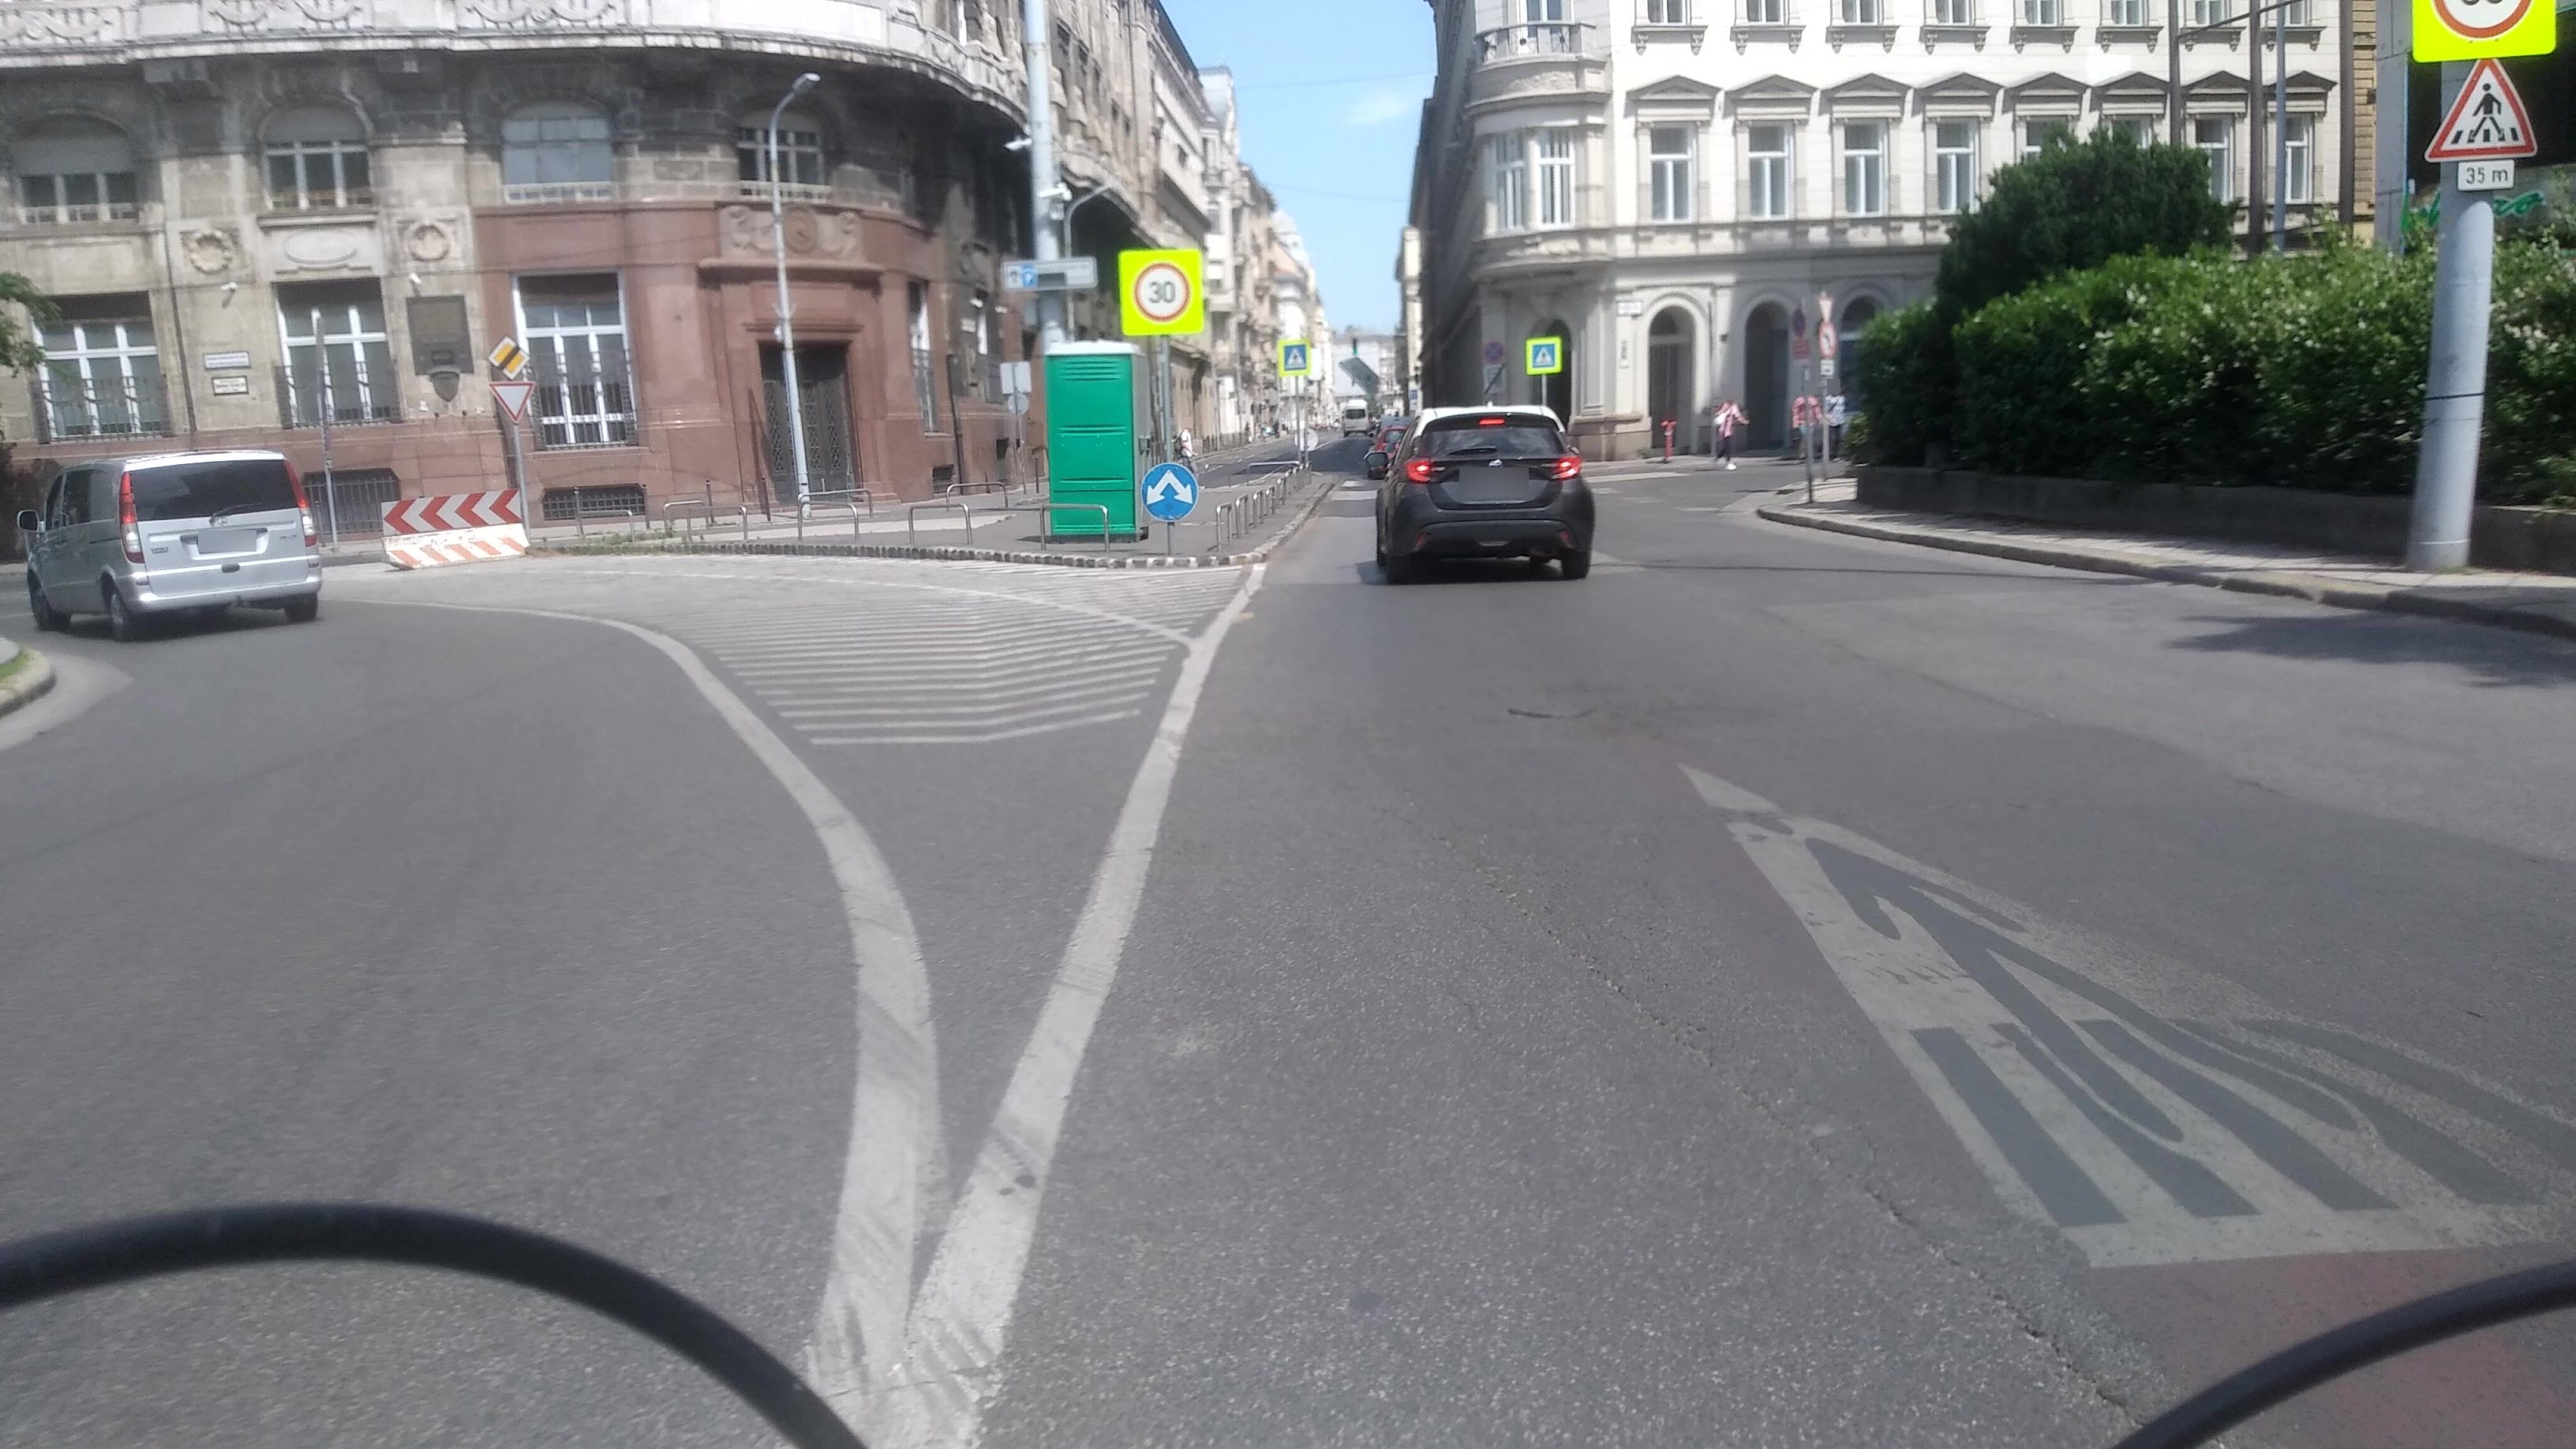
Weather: clear
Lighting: day
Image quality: good
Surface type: driving surface
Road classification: tertiary
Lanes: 2
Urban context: urban centre
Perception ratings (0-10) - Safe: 7.45, Lively: 9.49, Beautiful: 7.23, Boring: 1.8, Depressing: 2.28, Wealthy: 8.94